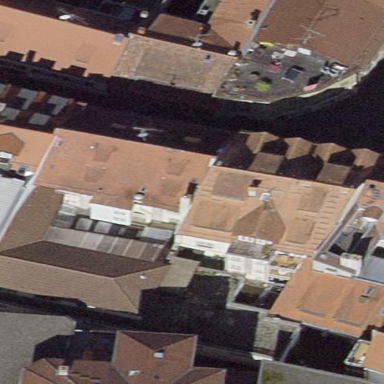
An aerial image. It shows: Building with gabled roof oriented across.